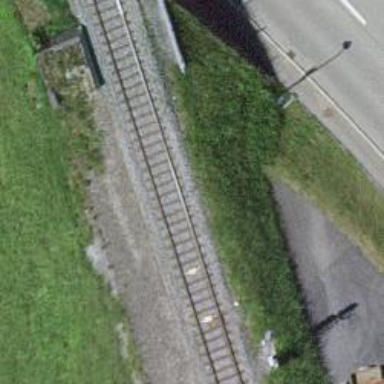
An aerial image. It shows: Railway bridge with electrified tracks and single contact line.